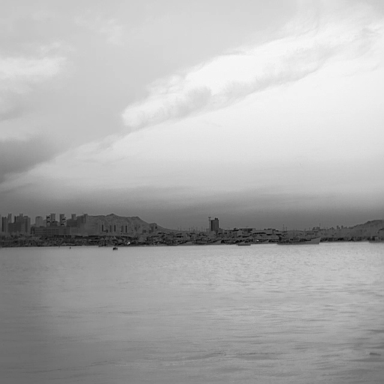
There are two bulk_carriers in the infrared image.